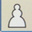
Piece: wP